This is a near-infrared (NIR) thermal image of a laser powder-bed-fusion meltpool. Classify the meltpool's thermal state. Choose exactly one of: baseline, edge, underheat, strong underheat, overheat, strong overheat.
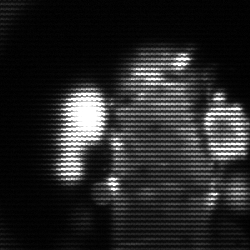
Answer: strong underheat